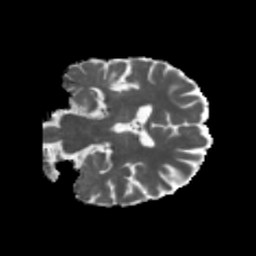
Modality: MD
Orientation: coronal
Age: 70
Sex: male
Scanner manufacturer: siemens
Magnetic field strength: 3 T
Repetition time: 5.47 s
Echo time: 0.0854 s